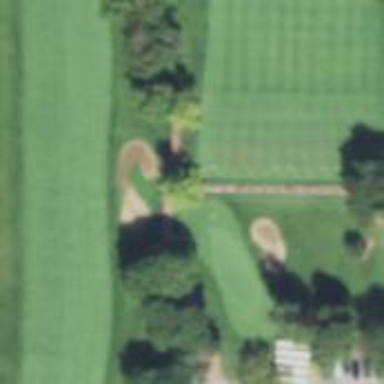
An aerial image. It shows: Golf fairway surrounded by grass.